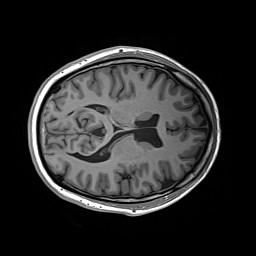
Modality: T1w
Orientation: axial
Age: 23
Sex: male
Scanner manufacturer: siemens
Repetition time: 2.2 s
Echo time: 0.00244 s